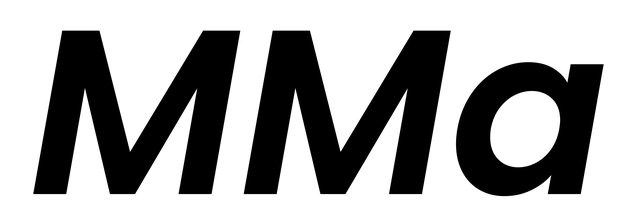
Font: Poppins-SemiBoldItalic